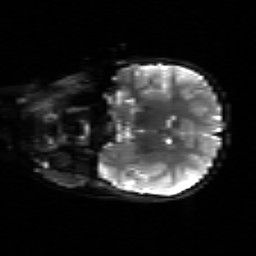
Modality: sbref
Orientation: coronal
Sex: female
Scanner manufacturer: siemens
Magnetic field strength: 3 T
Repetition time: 5 s
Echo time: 0.071 s